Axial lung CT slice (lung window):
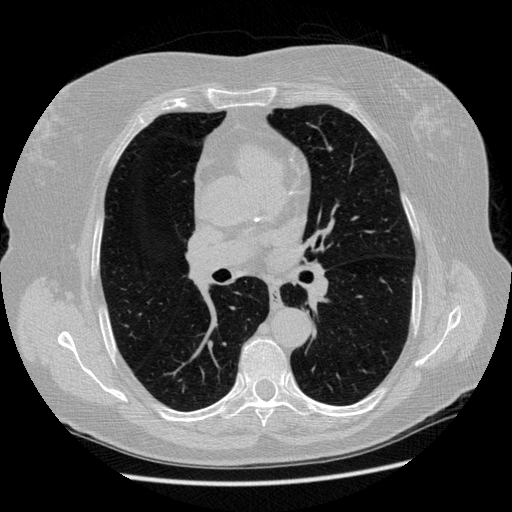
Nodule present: no